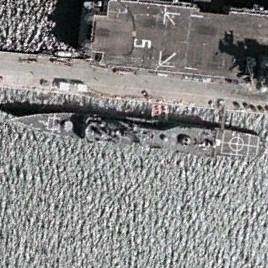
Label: cruiser